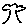
Label: tree